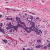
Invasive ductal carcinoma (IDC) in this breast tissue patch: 0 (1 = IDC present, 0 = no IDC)